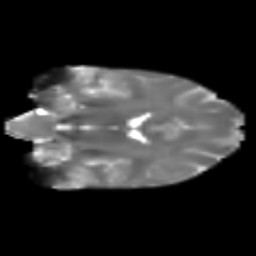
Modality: T2w
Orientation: coronal
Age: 31
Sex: female
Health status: healthy